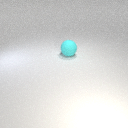
large cyan rubber sphere